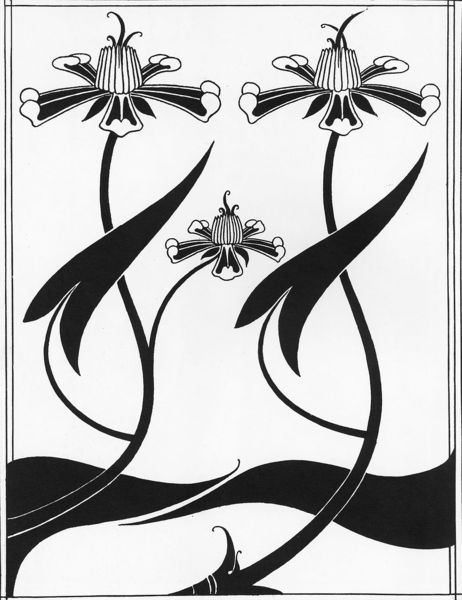
Titel: Gestaltung des Deckblatts für Le Morte Darthur
Künstler: Aubrey Beardsley
Schlagwörter: blätter, blume, blumen, malerei, schwarz-weiß, art deco, flower, black